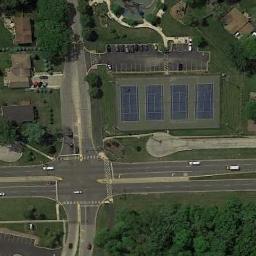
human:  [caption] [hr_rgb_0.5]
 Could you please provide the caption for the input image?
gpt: Tennis court and parking lot on the lawn and a road away from the residential area .

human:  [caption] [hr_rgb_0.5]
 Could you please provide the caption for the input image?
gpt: Several cars are on the road beside the tennis courts .

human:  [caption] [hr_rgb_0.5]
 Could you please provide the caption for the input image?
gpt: The tennis court is on the grass next to some trees and parking lot .

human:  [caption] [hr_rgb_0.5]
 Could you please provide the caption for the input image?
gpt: There are two tennis courts .

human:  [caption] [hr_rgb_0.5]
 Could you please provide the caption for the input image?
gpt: The tennis courts are on a green meadow beside a parking lot with some cars .